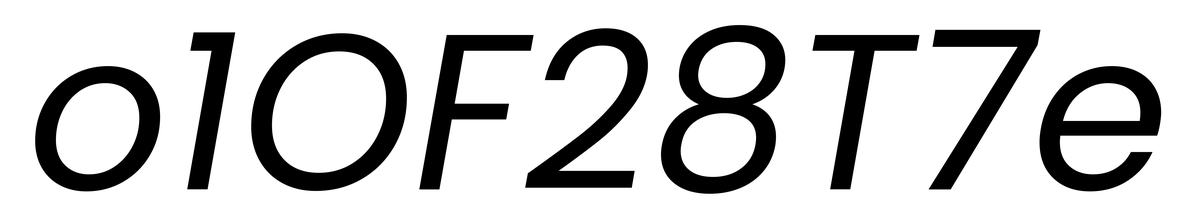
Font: Poppins-Italic